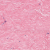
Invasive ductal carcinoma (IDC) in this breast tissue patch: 0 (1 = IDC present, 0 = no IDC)